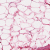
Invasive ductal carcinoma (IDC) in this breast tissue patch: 0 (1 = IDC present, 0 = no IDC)